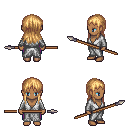
a pixel art fantasy rpg character, female body template, human, dark skin, white robe, magenta pants, light blonde unkempt hairstyle, spear, four views (front, back, left, right), 2x2 character sprite sheet, small pixel art, hard edges, no anti-aliasing